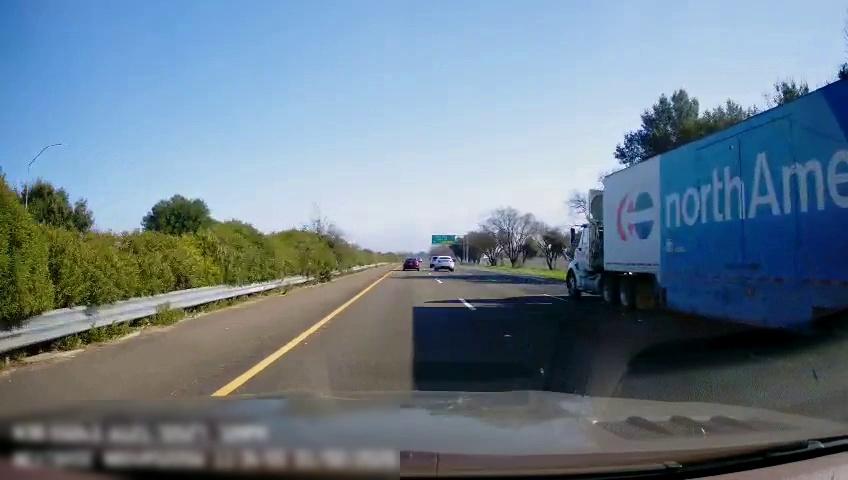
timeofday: Day
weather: Sunny
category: Drivable Space
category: Vehicles | Truck
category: Vehicles | SUV
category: Vehicles | Car
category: Vehicles | SUV
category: Lanes | Current Lane
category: Lanes | Current Lane
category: Lanes | Alternate Lane
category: Traffic | Signs